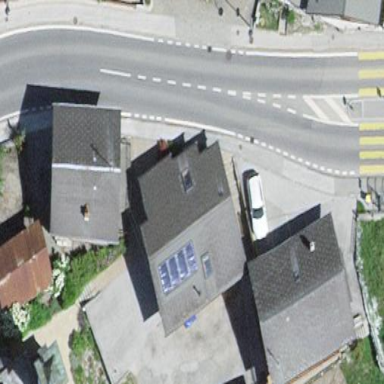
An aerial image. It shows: Simple and straightforward house.